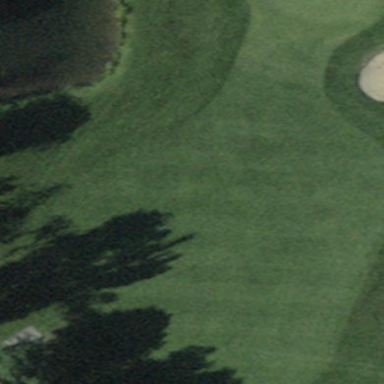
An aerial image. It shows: Grassy area designated as golf fairway.